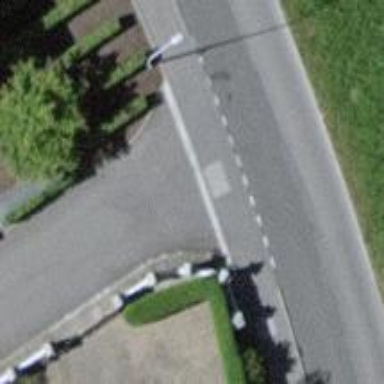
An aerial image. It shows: Unmarked road crossing.